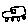
Label: car